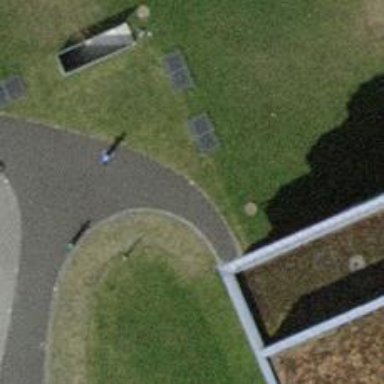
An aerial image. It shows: Concrete footway.